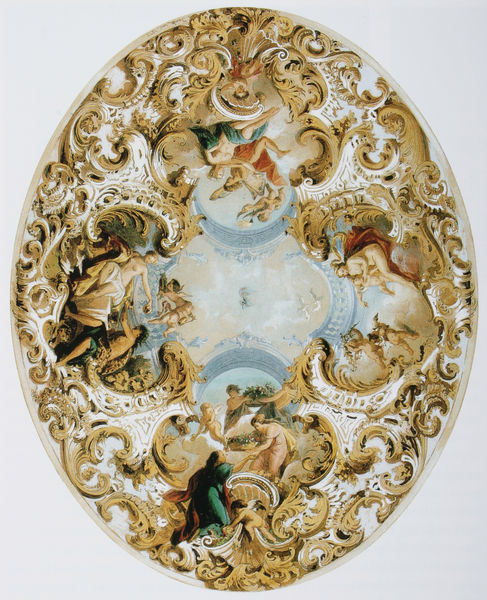
Titel: Entwurf zum Plafond des Speisezimmers in Linderhof
Künstler: Christian Jank
Schlagwörter: akt, blau, blätter, feuer, gemälde, himmel, nackt, umhang, vogel, weiß, frauen, gelb, grün, menschen, ocker, blumen, braun, bunt, frau, hell, männer, raum, skizze, rot, wolke, malerei, muster, ornament, barock, teller, bild, vögel, kirche, figur, gold, mantel, decke, kind, personen, rokoko, fliegen, kinder, kreis, oval, rund, engel, garten, putto, ranken, brüste, sommer, papier, ernte, herbst, winter, baby, figuren, ornamente, verzierung, stuck, nackte, frühling, foto, paradies, allegorie, entwurf, kranz, ranke, photo, verziert, ornamental, wappen, voluten, dekce, toga, blattwerk, segen, segnen, grpn, heilige, kränze, deckengemälde, fresko, gips, emblem, putten, illusion, allegorien, putti, fackel, szenen, verzierungen, freskos, bekränzen, riss, deckenmalerei, freske, jahreszeiten, stukatur, deckenfresco, felhen, ei, sgen, roccailen